Question: I install Eclipse afresh quite often - on a new hire laptop, after re-imaging a personal machine or on a personal machine at home.
The most painful part is re-installing all my favorite plugins. I was looking for a way to automate the process, and found the Eclipse marketplace favorite section. The idea is to create a list of favorites which get a repo url which you can put into eclipse.
I've opened a public favorites list here: <URL>
But when I put that URL in eclipse, only the first item - PyDev - is shown:

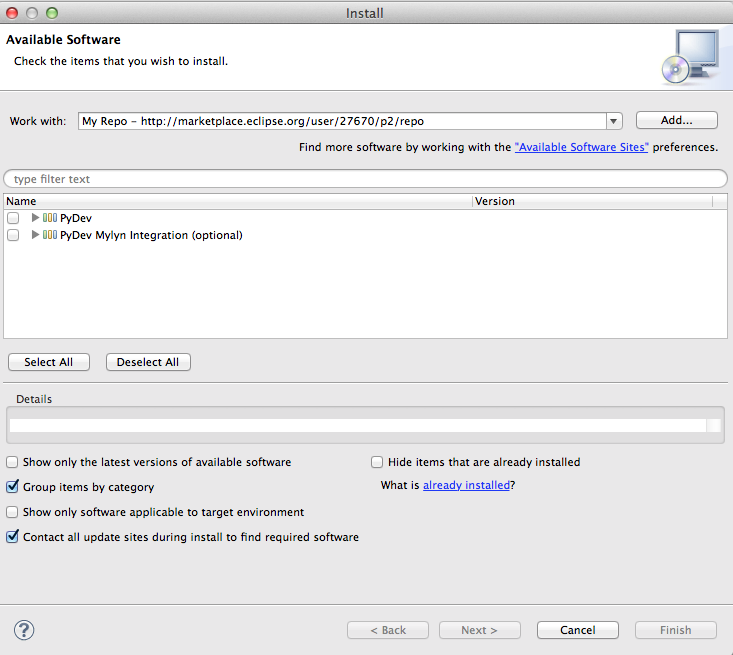
Answer: Checking, un-checking and re-checking "Group items by category" did the trick. I've updated the <URL>.